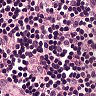
Metastatic tissue present: no